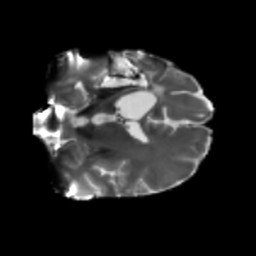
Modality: T2w
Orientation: coronal
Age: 42
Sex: male
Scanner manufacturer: siemens
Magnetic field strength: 3 T
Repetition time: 5.25 s
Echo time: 0.08 s